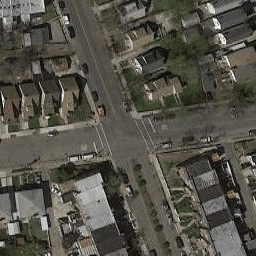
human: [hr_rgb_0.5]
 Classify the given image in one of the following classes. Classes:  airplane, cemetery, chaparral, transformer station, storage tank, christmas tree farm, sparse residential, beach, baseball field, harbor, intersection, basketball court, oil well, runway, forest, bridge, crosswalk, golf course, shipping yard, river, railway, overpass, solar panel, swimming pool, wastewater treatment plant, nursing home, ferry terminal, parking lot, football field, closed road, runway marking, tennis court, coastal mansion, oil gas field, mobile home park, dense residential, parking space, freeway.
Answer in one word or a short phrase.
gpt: intersection